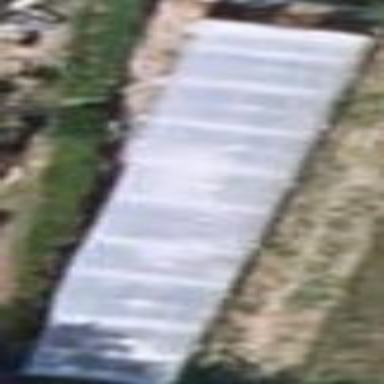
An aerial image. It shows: Greenhouse.